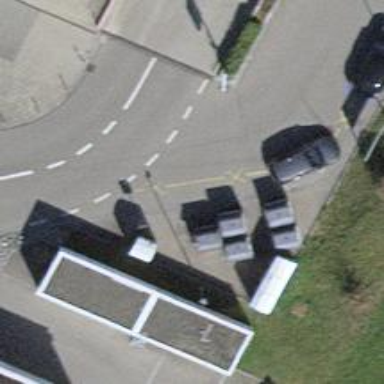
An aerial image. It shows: Recycling container for recycling.